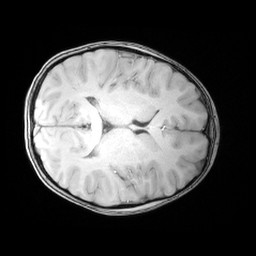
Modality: MP2RAGE
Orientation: axial
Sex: male
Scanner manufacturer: siemens
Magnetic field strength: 3 T
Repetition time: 5 s
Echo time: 0.00355 s